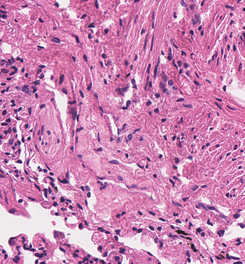
Tumor epithelial tissue: no
Tumor-associated stroma tissue: no
Normal tissue: yes